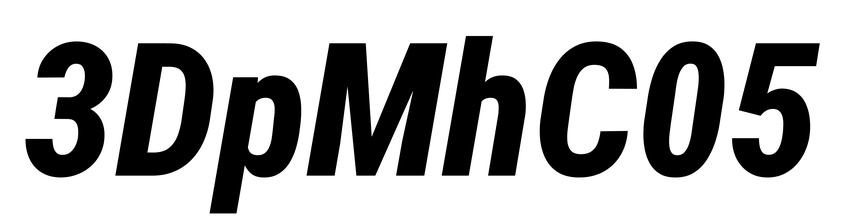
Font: Roboto-Italic_Condensed_ExtraBold_Italic